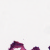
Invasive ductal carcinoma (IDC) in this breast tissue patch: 0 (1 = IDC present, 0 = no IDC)